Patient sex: M
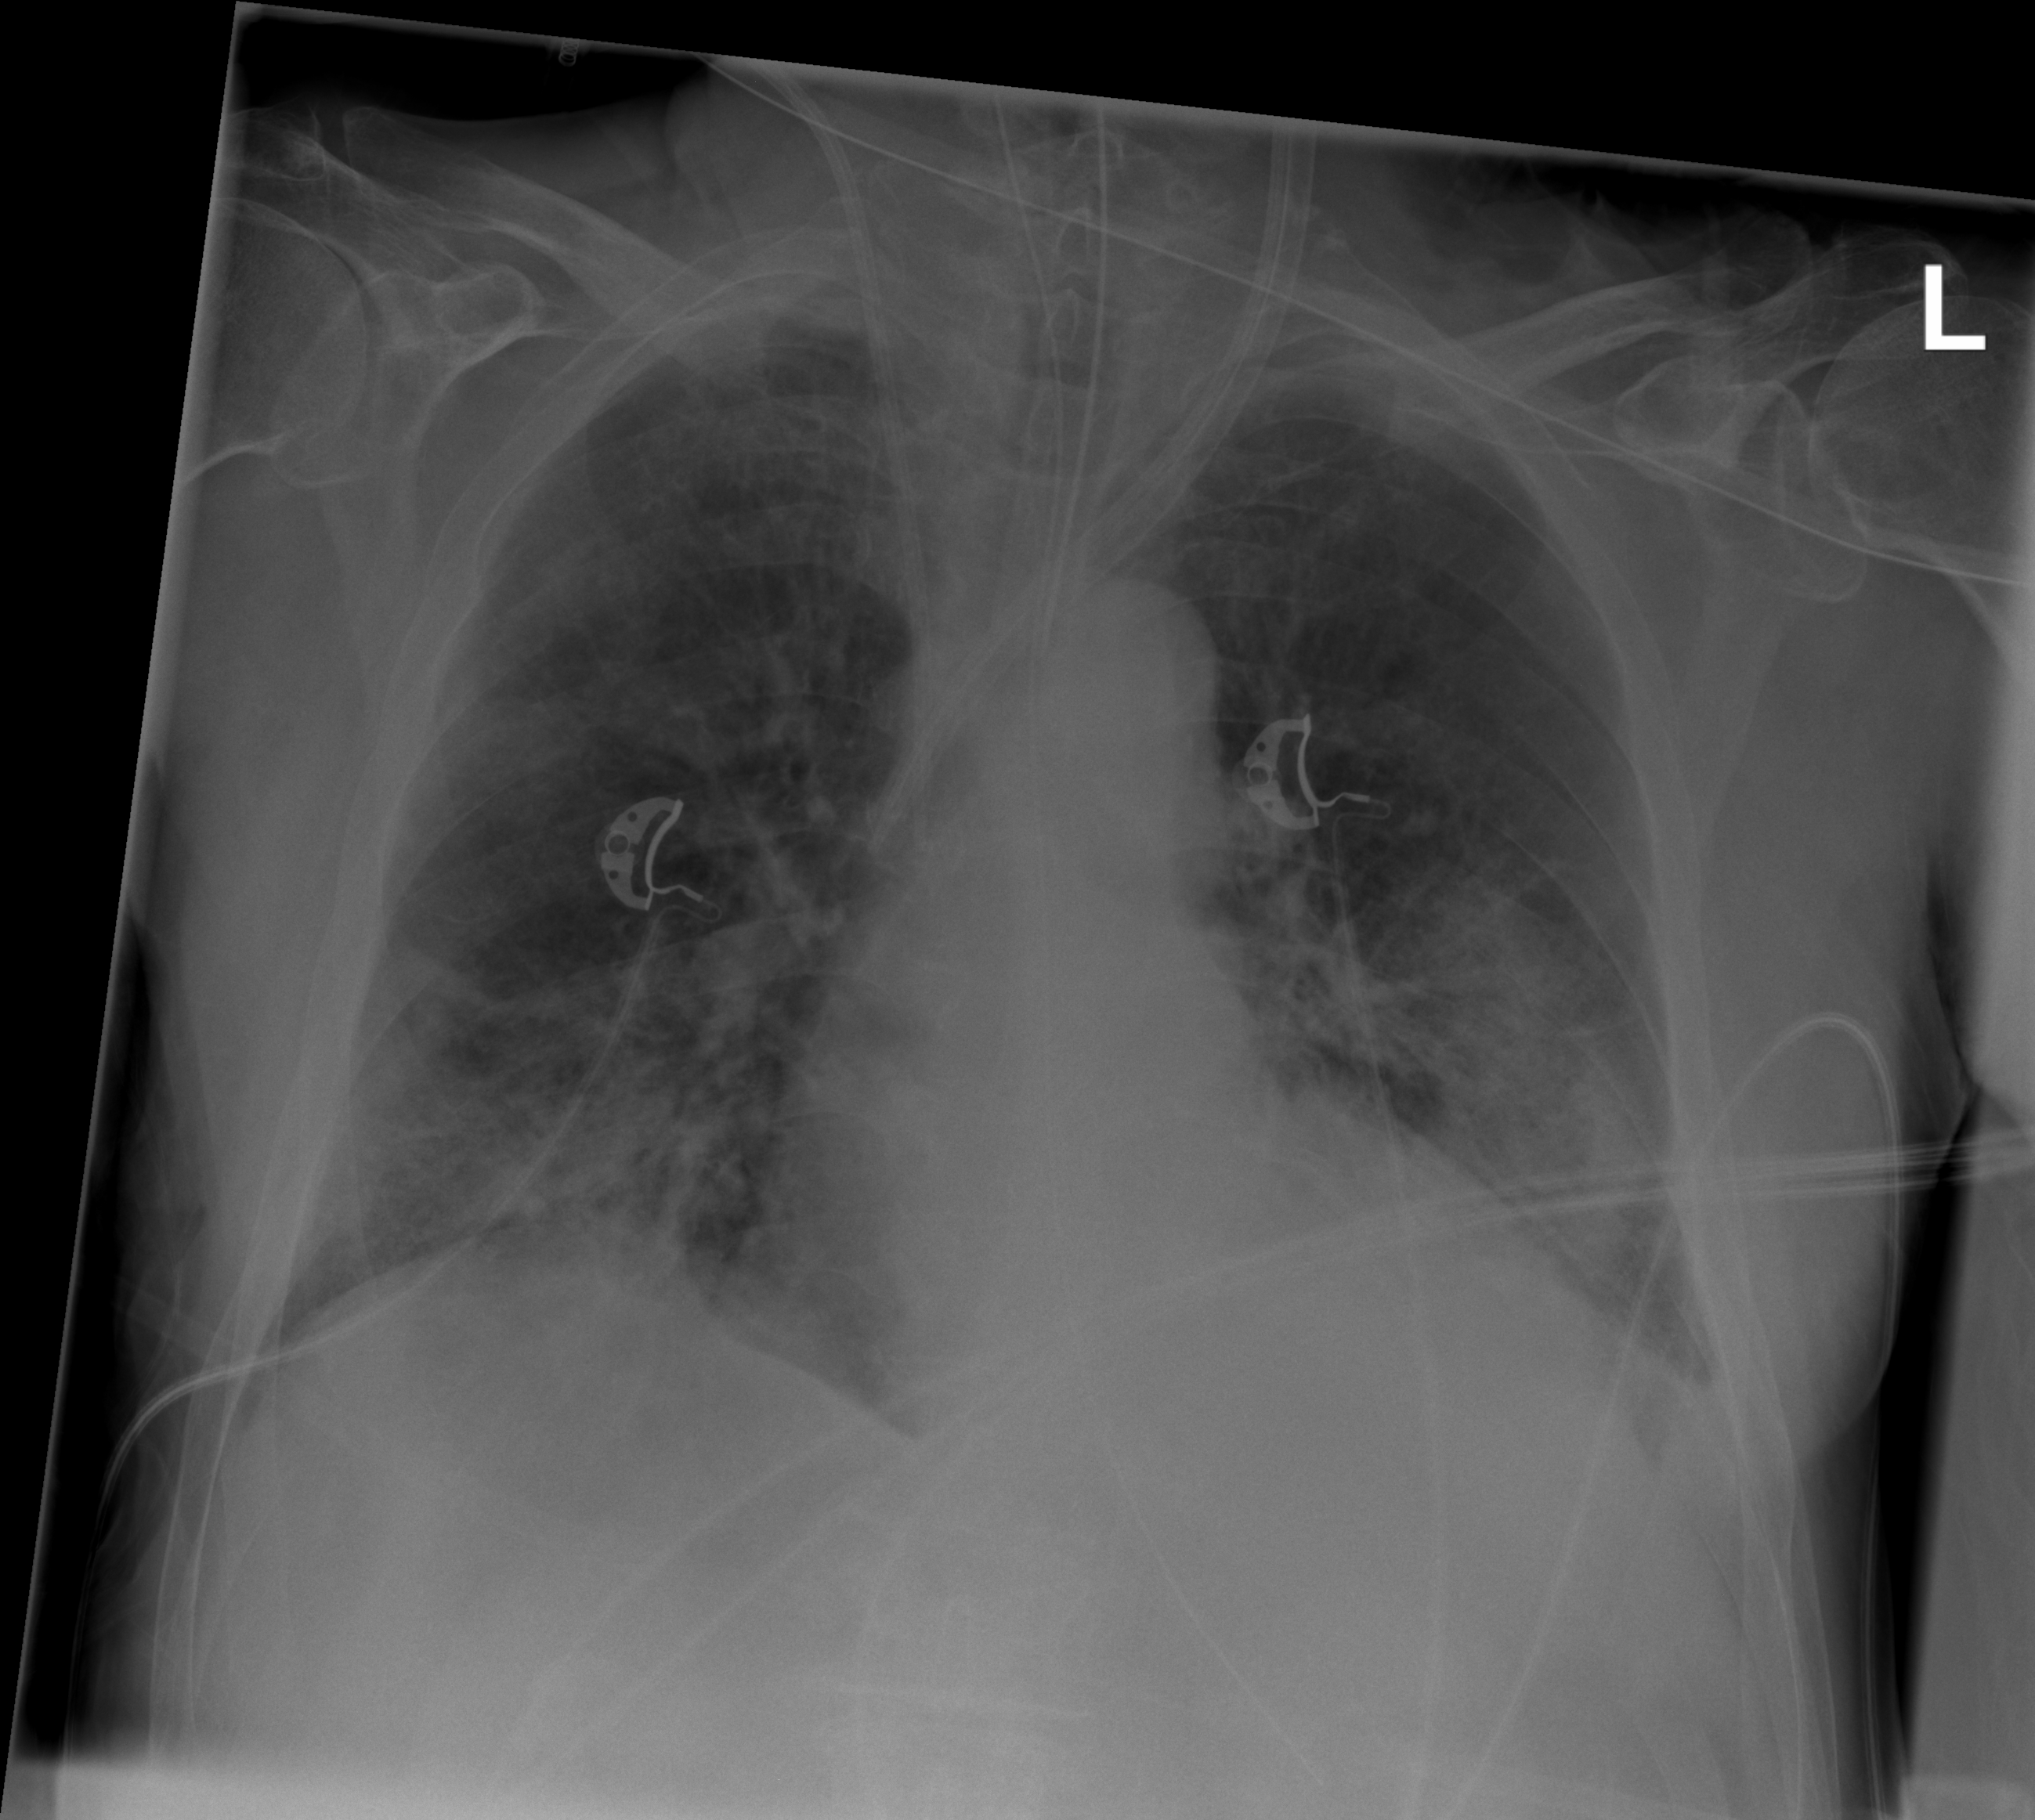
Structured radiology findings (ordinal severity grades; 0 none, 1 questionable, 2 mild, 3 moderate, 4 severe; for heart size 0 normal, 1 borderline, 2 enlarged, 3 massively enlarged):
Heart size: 2
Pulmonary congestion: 2
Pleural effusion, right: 0
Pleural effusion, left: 2
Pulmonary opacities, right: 3
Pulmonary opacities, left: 3
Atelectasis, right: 2
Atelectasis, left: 2